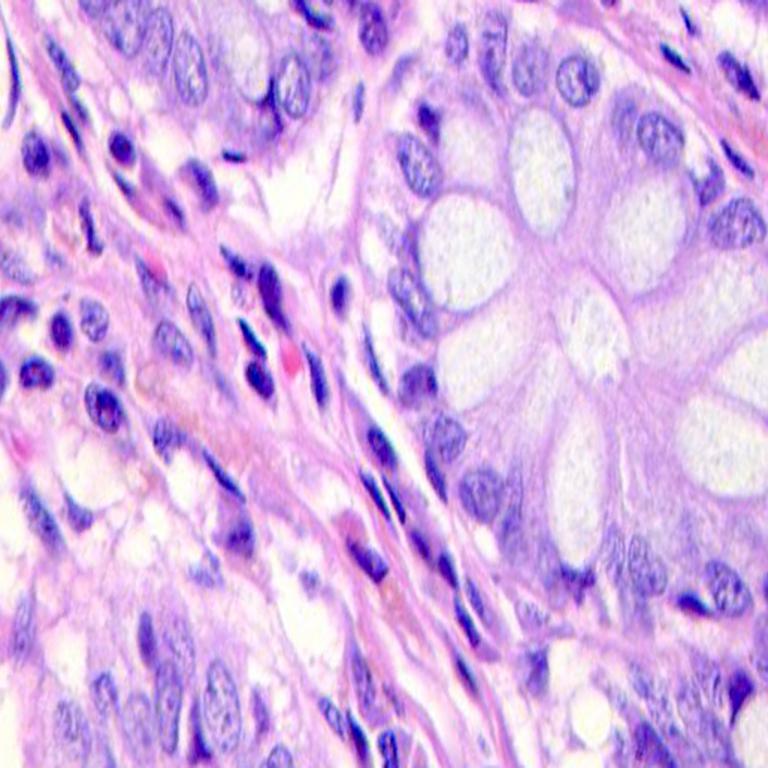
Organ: colon
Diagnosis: benign